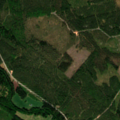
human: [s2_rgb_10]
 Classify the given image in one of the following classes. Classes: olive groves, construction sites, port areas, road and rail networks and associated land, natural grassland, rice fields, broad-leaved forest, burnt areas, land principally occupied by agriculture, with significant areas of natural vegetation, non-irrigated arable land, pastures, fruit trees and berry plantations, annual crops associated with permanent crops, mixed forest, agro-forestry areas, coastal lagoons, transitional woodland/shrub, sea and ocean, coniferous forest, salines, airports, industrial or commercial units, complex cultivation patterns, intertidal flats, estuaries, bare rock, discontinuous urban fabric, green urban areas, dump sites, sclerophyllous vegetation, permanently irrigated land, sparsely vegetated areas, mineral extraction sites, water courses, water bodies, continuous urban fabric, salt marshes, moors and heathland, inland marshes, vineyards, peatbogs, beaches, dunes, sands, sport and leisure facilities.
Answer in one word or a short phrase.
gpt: coniferous forest, mixed forest, transitional woodland/shrub